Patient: sex M, age 65
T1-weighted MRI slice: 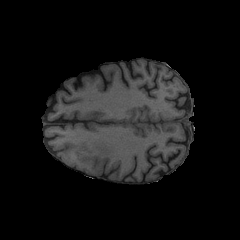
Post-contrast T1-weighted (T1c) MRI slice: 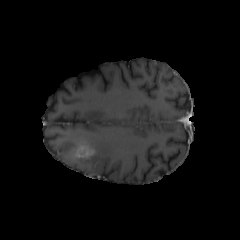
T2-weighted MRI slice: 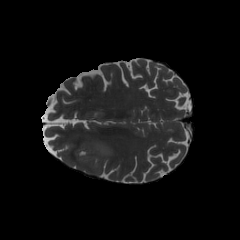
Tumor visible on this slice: yes
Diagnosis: Glioblastoma, IDH-wildtype
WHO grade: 4